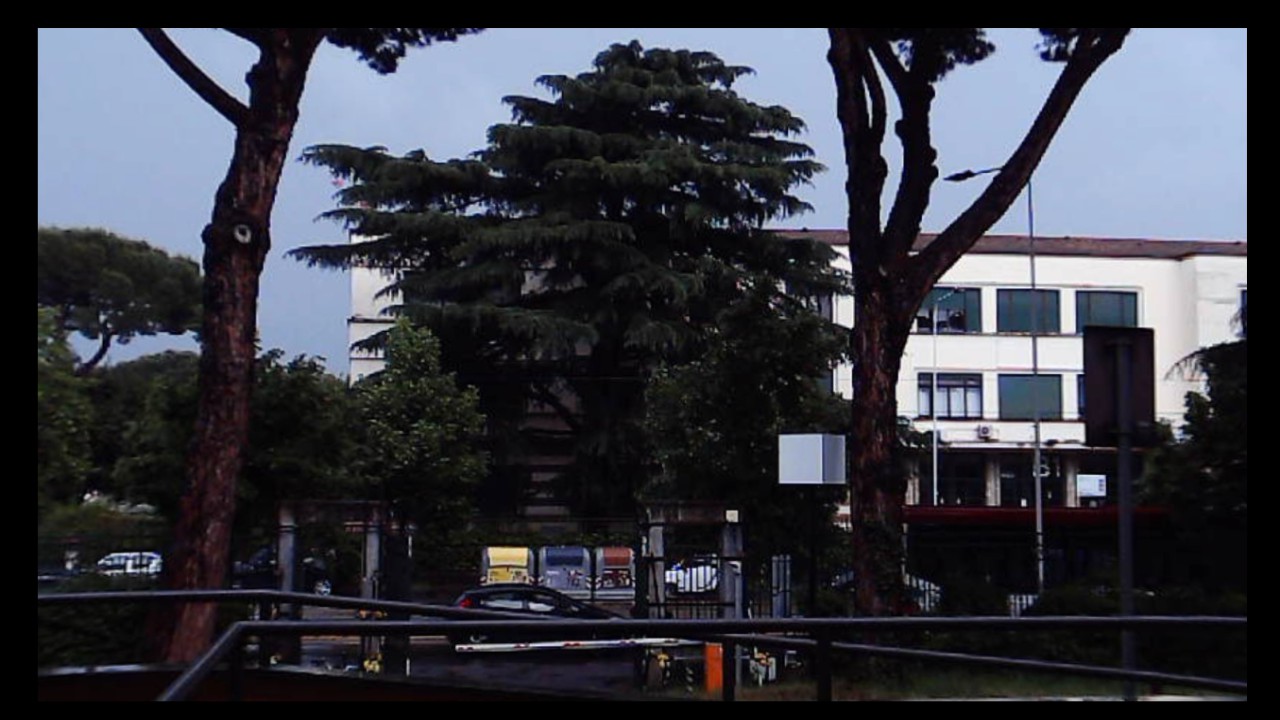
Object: DarwinFPV cineape20